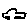
Label: car